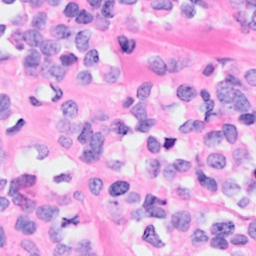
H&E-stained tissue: Breast